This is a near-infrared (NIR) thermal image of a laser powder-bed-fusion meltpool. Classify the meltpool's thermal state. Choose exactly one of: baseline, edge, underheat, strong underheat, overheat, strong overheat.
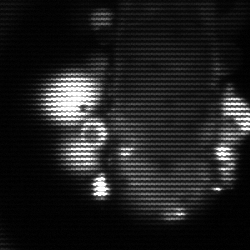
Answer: strong underheat